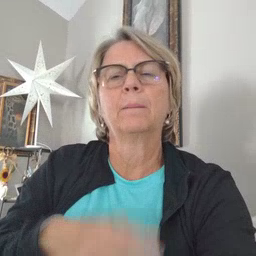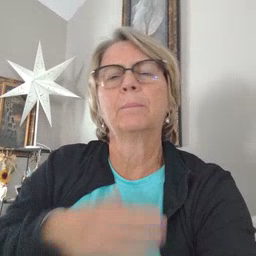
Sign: ride